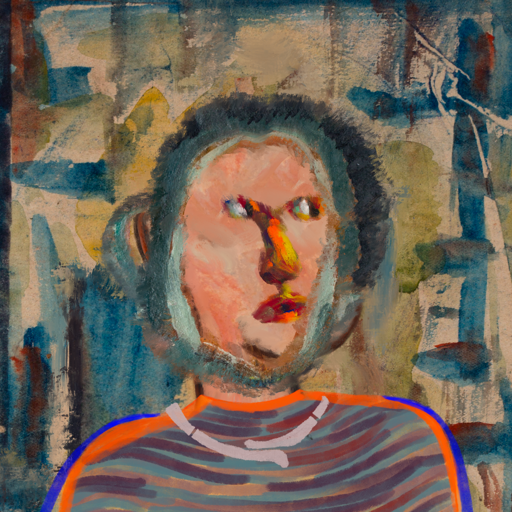
Background: Orphan, Head And Neck Side: Roy_Bahadur, Face Side: An_Impression, Bust: Experience, Hair Side: Boggyland, Head Accessory: Blank, Second Necklace: Blank, Necklace: Hypocrite_2, Baby: Blank